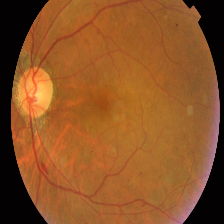
Diabetic retinopathy grade: Proliferative DR